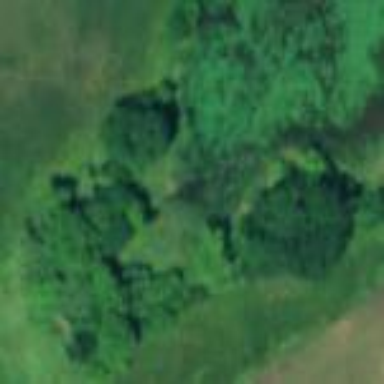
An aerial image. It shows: Deciduous broadleaved woodland.